Aerial crown-view tile of a tropical tree (Barro Colorado Island, Panama), acquired 20241216:
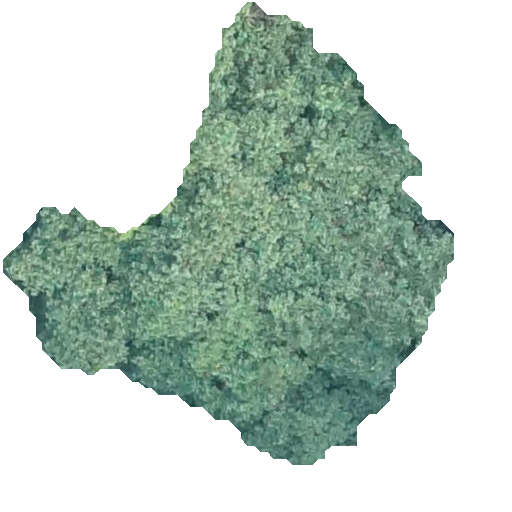
Species: Hieronyma alchorneoides
GBIF accepted scientific name: Hieronyma alchorneoides
Crown area: 160.576 m²